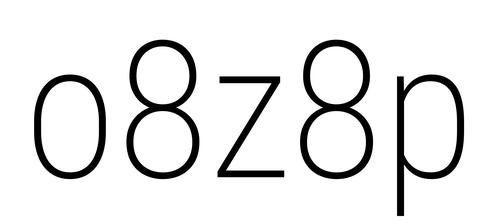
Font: Roboto_Condensed_ExtraLight